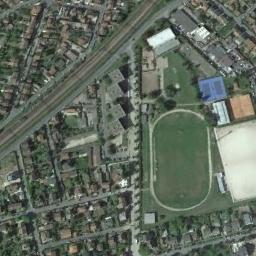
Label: ground_track_field